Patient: sex M, age 48
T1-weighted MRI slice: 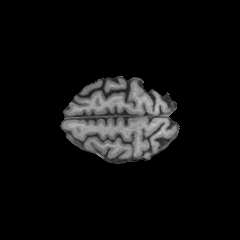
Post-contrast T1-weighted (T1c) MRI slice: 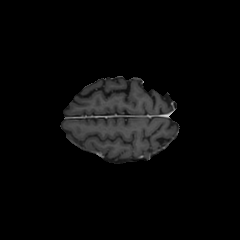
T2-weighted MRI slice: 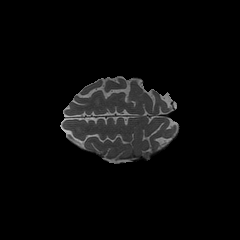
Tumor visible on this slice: no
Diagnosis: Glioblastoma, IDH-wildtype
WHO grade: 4